The image is the raw time-domain waveform of a rolling-element bearing's vibration signal. What is the most likely bearing condition (normal, inner_race, outer_race, ball)?
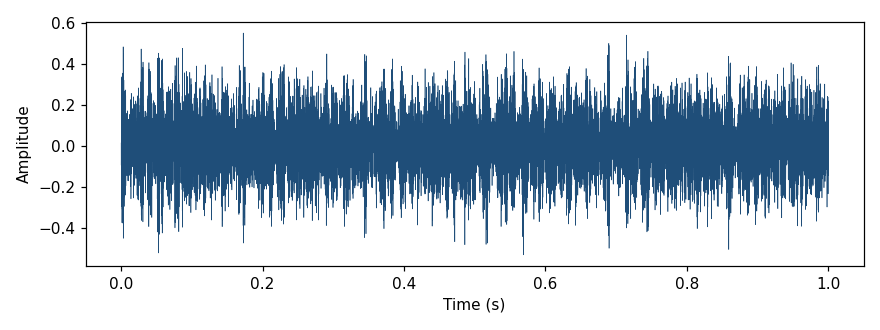
Answer: ball